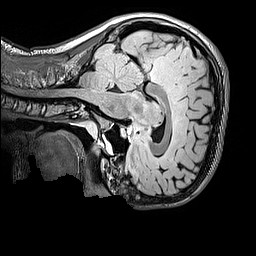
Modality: FLAIR
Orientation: sagittal
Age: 13
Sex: male
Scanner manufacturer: siemens
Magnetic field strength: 3 T
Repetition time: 5 s
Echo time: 0.388 s